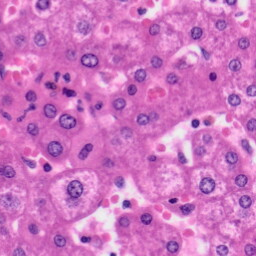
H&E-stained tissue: Liver